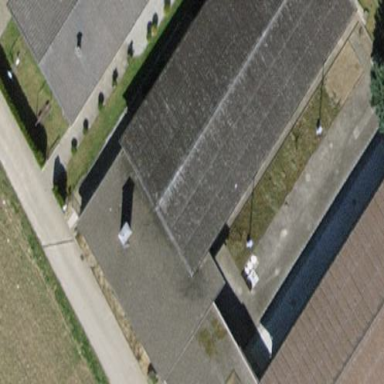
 colored light gray on the roof and peachpuff on the building."